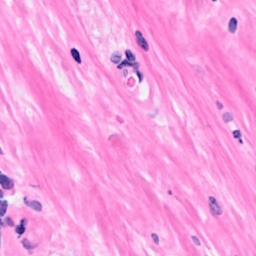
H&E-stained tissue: Breast